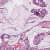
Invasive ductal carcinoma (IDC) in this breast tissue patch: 1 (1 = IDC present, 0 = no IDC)